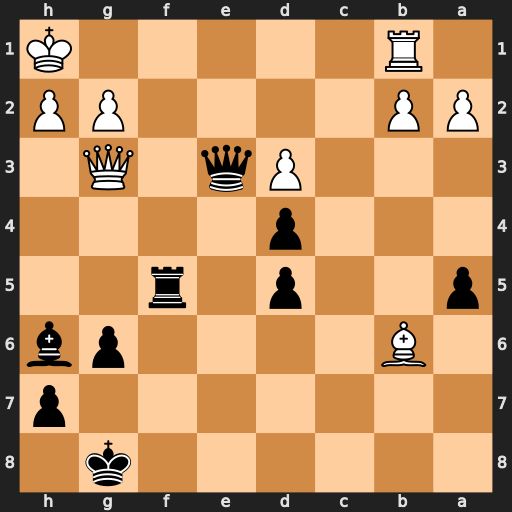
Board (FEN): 6k1/7p/1B4pb/p2p1r2/3p4/3Pq1Q1/PP4PP/1R5K
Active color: b
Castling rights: -
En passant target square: -
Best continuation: Qxg3 hxg3 Rh5+ Kg1 Be3+ Kf1 Rh1+ Ke2 Rxb1